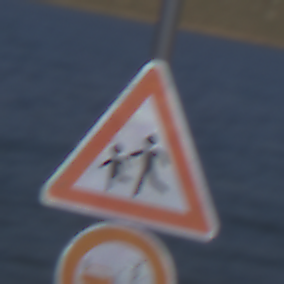
Verkehrszeichen: KinderRechts
Zusatzzeichen unten: VerbotUeberholenEinspurigeFahrzeuge
Umgebung: Outdoor, Nature
Tageszeit: MorningAfternoon
Wetter: Clear
Licht: Natural
Jahreszeit: NotSpecified
Kontrast: HighContrast